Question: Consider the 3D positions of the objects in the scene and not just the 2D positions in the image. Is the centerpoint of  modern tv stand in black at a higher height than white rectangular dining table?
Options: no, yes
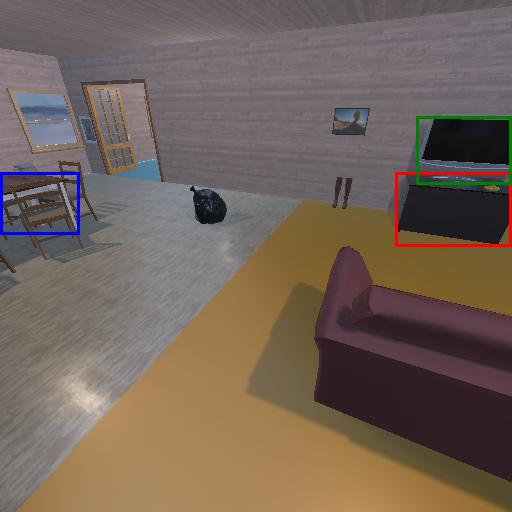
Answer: no